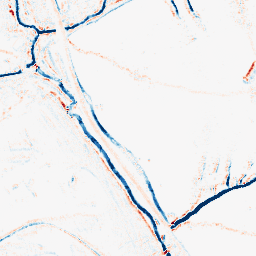
Category: morphological
Decomposition family: morphological_square
Decomposition parameters: operation: average
size: 5
Upsampling method: edge_directed
Upsampling parameters: scale: 2
Upsampling scale: 2